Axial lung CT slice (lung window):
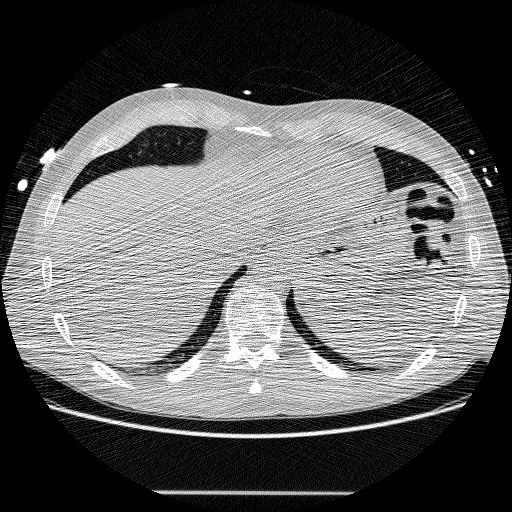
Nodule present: no